Question: if I add a xticlabel that uses 3 lines gnuplot cuts at the middle of the second line.
Is there any method to have xticlabels with several lines?
This is my data file:
'''
"[17h30,19h00] 25" 1
"[03h30,10h00] 21" 1
"[03h00,12h00] 26" 2
"[18h00,19h30] 27" 3
"[20h30,22h00] 25" 4
"[13h00,14h30] 25" 4
"[19h30,21h30] 25" 5
"[14h30,16h00] 25" 5
"[16h30,18h00] 25" 5
"[09h30,15h00] 25" 9
'''
And this is my gnuplot code:
'''
set terminal postscript eps color
set output '| epstopdf --filter --outfile=hist.pdf'
set auto x
set yrange [0:10]
set style histogram clustered
set boxwidth 0.95 relative
set style fill transparent solid 0.5 noborder
plot 'hist.dat' using 2:xticlabels(1) with boxes lc rgb'blue90' notitle
'''
Finally this is the graph produced:

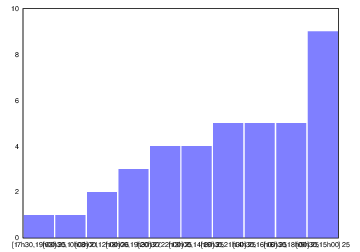
Answer: # Potential Problem 1: xtics overlap
You have a few options to help fix the xtic problem.
## 1) Rotate the xtics
'''
set xtics rotate by -45
'''
This will set the xtics to print at an angle from top-left to bottom-right.
## 2) Change the font size
'''
set xtics font ",4"
'''
You could make the font size tiny but unreadable.
## 3) add a gap between the bars of the graph
'''
set style histogram gap 4
'''
## 4) Change the data file
If you have control over the data file, you could try inserting some newlines into the xtic labels, e.g.
'''
"17h30
19h00
25" 1
'''
## Potential Problem 2: xtics too long in general
I'm not quite sure from your question, but you may be running into <URL>. Gnuplot has a built-in limit for the number of characters in a label, which is set to 50 in older versions of gnuplot and is 200 more recently. The post I linked to includes a workaround, which is to compile a version of gnuplot with an increased 'MAX_ID_LEN' constant.